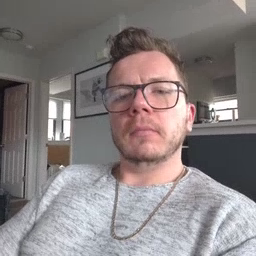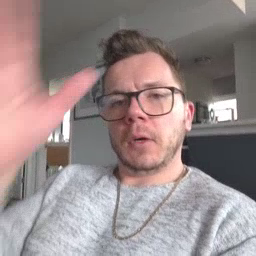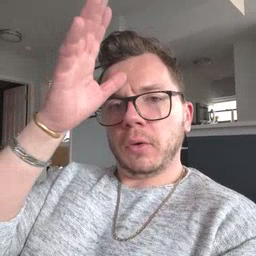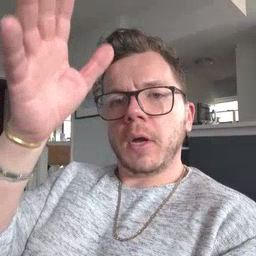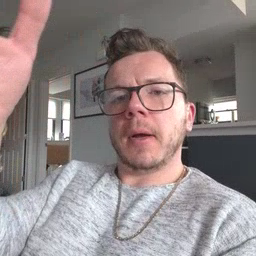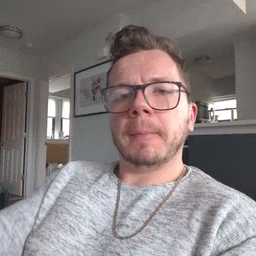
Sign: grandpa